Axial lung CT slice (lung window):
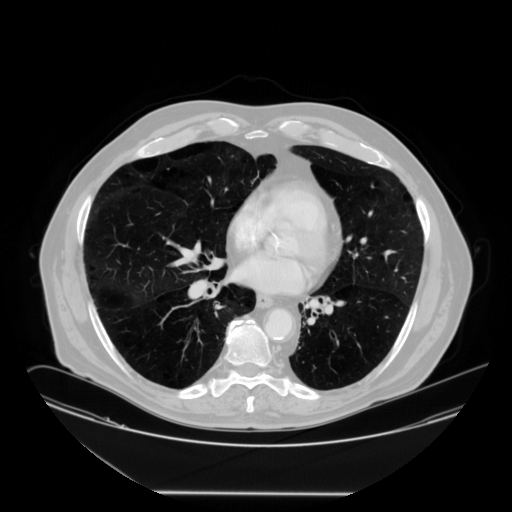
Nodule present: no